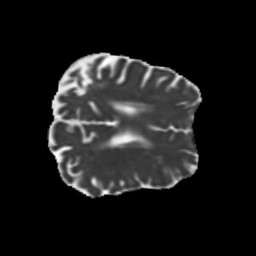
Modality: MD
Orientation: axial
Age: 73
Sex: female
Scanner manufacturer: siemens
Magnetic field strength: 3 T
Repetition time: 5.25 s
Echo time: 0.08 s